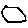
Label: hexagon